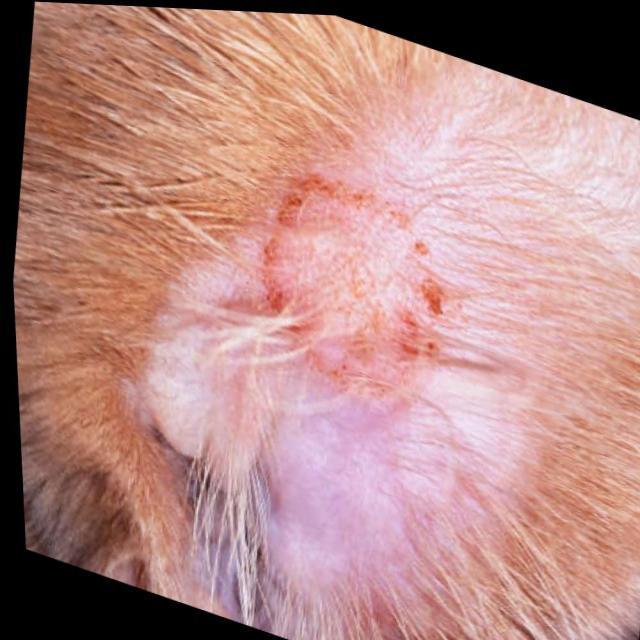
Canine ringworm (Dermatophytosis) — fungal infection caused by Microsporum or Trichophyton. Presents with circular alopecia, scaling, crusting, and broken hairs.